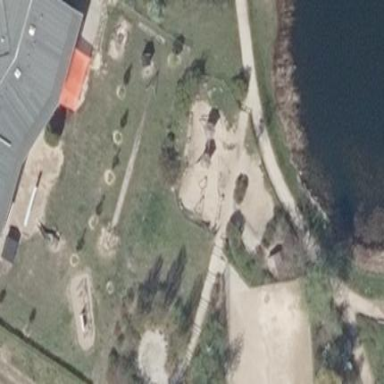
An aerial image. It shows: Playground area for leisure activities on the land.